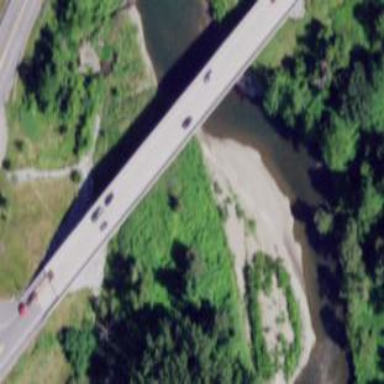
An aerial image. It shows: Man-made bridge.